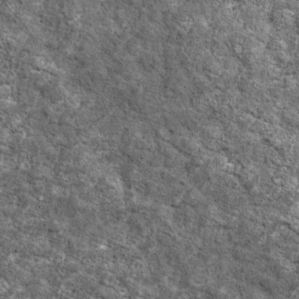
Label: non_frost